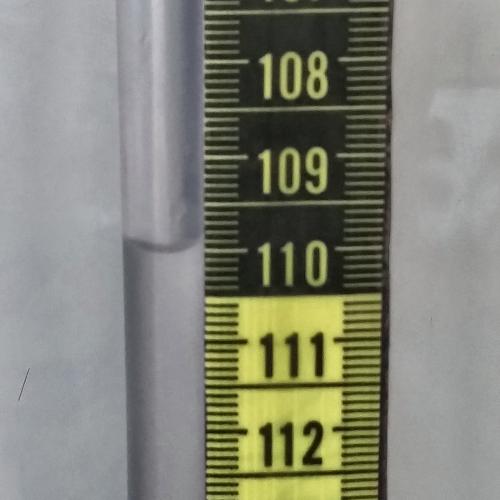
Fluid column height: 110.0 cm